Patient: sex F, age 67
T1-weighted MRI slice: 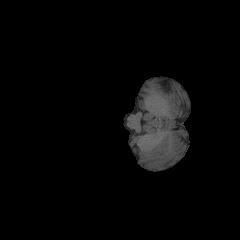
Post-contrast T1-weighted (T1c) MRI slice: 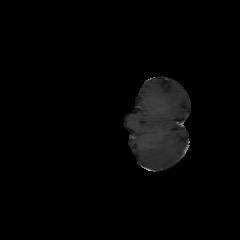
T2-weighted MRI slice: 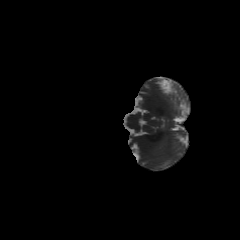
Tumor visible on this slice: no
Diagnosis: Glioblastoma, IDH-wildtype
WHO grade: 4